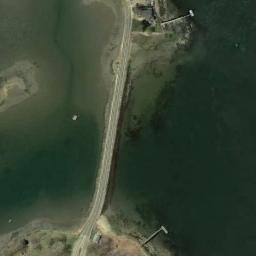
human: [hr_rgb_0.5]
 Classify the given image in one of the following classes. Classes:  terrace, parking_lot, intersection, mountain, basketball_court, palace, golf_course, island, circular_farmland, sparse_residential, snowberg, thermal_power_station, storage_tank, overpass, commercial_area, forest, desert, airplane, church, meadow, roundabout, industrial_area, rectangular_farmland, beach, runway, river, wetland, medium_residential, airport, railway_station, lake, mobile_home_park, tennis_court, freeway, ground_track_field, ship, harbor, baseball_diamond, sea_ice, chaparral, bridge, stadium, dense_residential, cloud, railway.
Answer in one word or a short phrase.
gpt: bridge